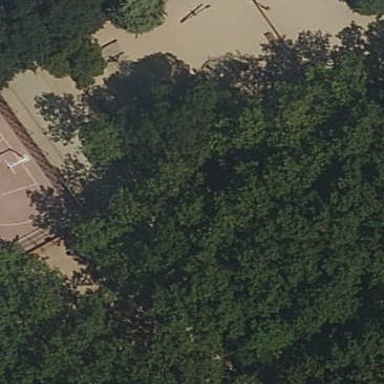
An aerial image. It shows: Playground area for leisure activities on the land.